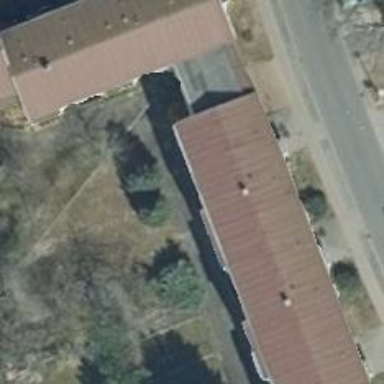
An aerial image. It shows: Gabled roof apartments building.